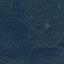
Land use / land cover class: Forest